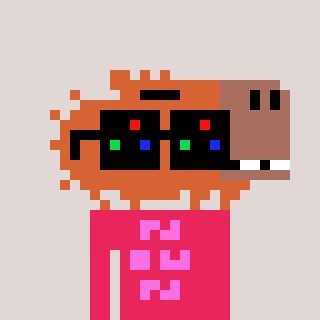
a pixel art character with square black sunglasses, a capybara-shaped head and a redpinkish-colored body on a warm background